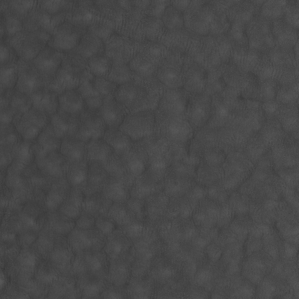
Label: non_frost